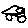
Label: car